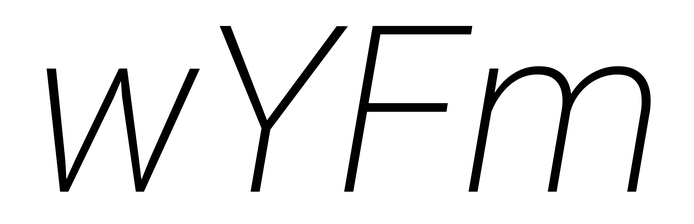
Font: Roboto-Italic_ExtraLight_Italic